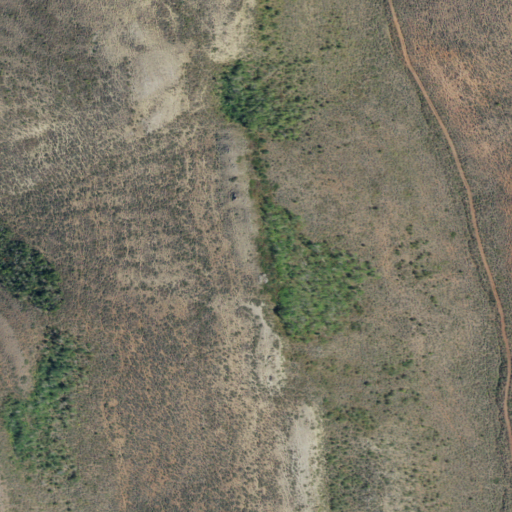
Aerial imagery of mountains in Idaho named Preuss Range containing shrub and evergreen forest